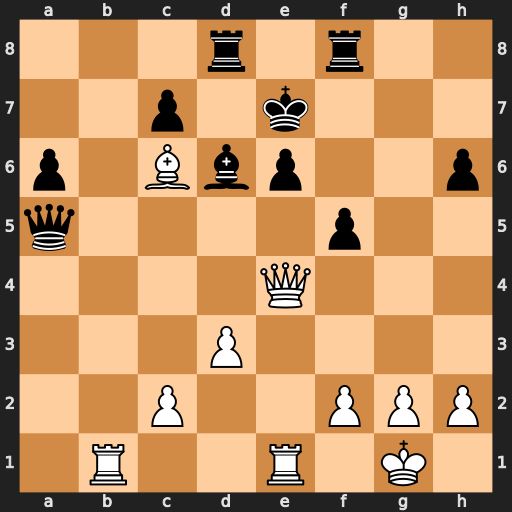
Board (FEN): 3r1r2/2p1k3/p1Bbp2p/q4p2/4Q3/3P4/2P2PPP/1R2R1K1
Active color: w
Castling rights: -
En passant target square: -
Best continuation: Qxe6#